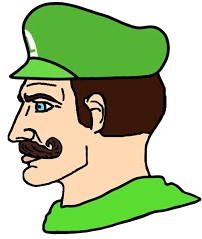
Label: 4_Yes_Chad